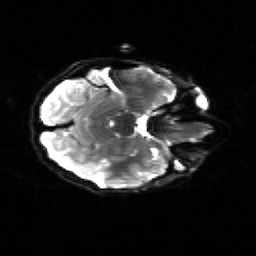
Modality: sbref
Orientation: axial
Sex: female
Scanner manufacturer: siemens
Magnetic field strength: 3 T
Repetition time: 5 s
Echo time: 0.071 s